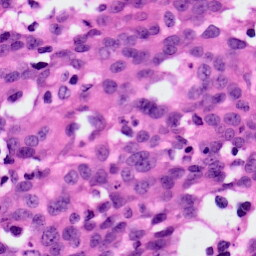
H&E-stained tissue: Ovarian